Field crop: tomato
Growth stage: 1
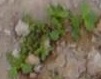
Species: portulaca